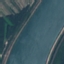
Label: River